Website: bh-photo
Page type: cart
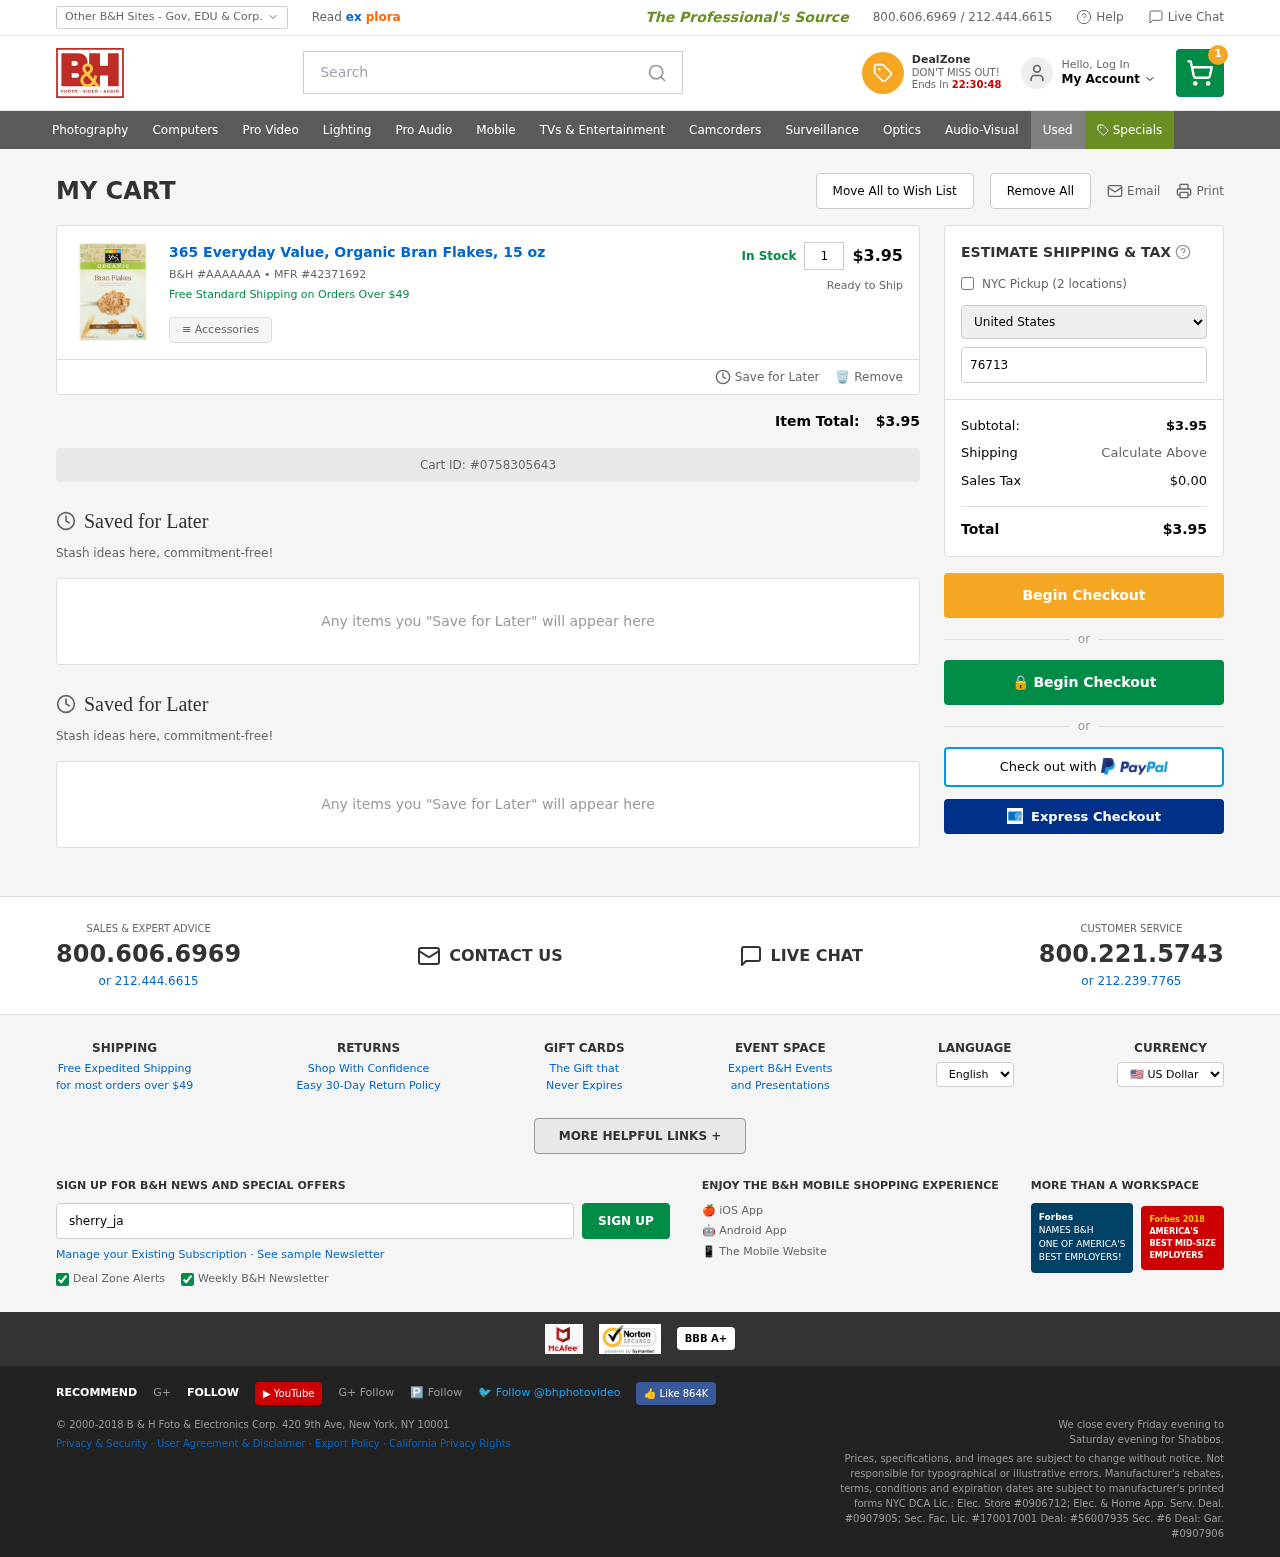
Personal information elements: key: PII_COUNTRY
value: United States
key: PII_EMAIL
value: sherry_jackson@hotmail.com
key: PII_POSTCODE
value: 76713
Product elements: key: PRODUCT1_NAME
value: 365 Everyday Value, Organic Bran Flakes, 15 oz
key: PRODUCT1_QUANTITY
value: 1
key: PRODUCT1_SKU
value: AAAAAAA
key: PRODUCT1_MFR
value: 42371692
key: PRODUCT1_SUBTOTAL
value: $3.95
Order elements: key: ORDER_NUM_ITEMS
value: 1
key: ORDER_SUBTOTAL
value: $3.95
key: ORDER_ID
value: #0758305643
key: ORDER_TAX
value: $0.00
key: ORDER_TOTAL
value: $3.95
Search elements: key: HEADER_SEARCH
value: Search